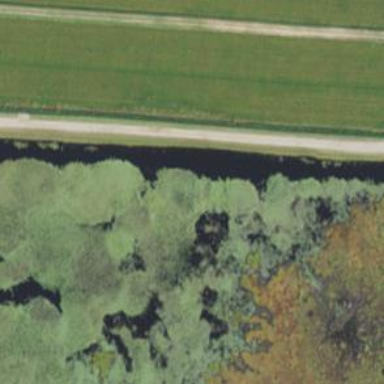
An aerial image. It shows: Canal.